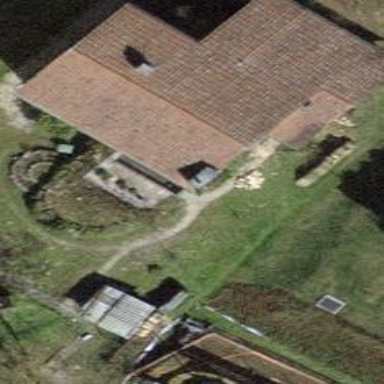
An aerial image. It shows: Building with tiled roof.